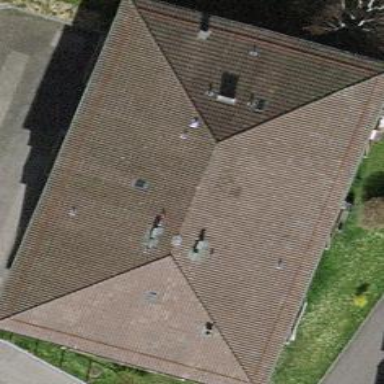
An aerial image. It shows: Hipped roof apartment building.